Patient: sex M, age 65
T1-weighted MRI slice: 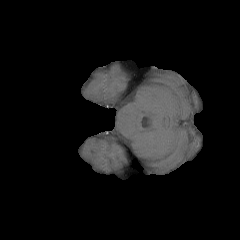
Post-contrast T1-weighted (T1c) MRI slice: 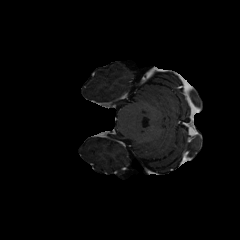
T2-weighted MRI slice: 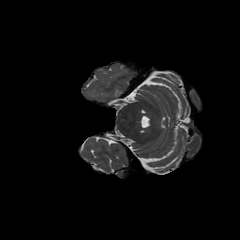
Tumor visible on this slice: no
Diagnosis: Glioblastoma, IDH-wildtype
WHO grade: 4